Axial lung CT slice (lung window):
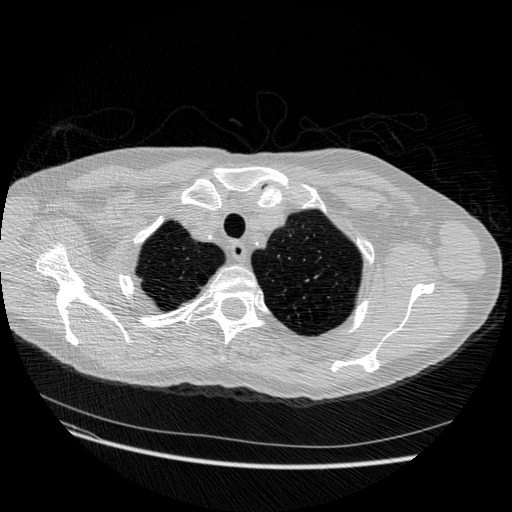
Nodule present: no